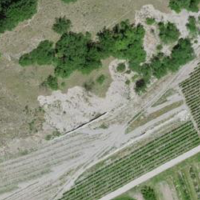
EUNIS habitat code: 55
Species observed at this site:
Medicago sativa